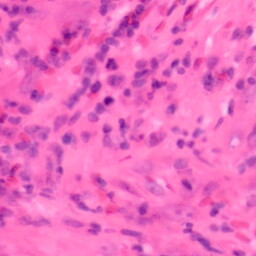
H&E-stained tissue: Colon